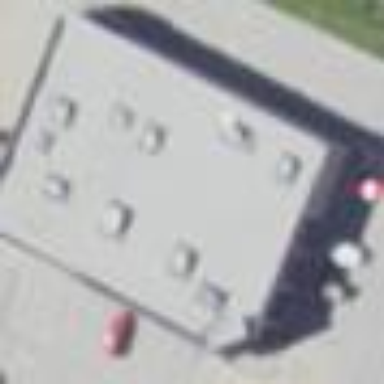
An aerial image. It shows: Pharmacy building providing healthcare services.